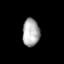
Tissue: prostate
Cell type: B cells
Senescence score: 0.746
Nuclear area (px): 467
Mean DAPI intensity: 171.94